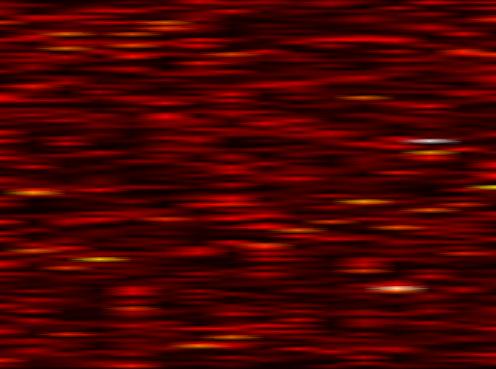
Label: WOLA